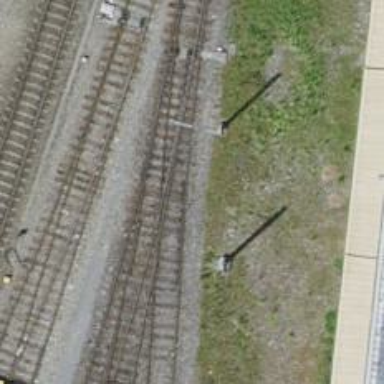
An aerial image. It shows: Single-track railway spur.